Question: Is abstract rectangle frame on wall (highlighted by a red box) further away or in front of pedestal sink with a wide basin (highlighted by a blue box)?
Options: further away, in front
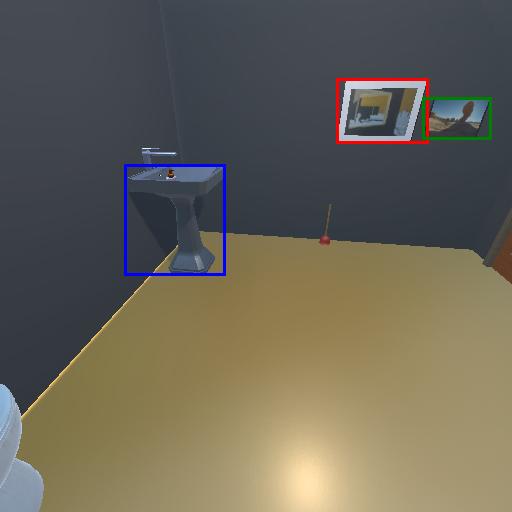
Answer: further away